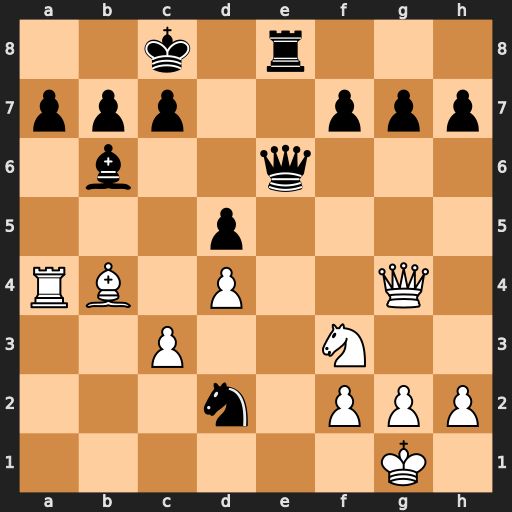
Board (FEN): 2k1r3/ppp2ppp/1b2q3/3p4/RB1P2Q1/2P2N2/3n1PPP/6K1
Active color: w
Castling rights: -
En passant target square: -
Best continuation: Qxe6+ Rxe6 Nxd2